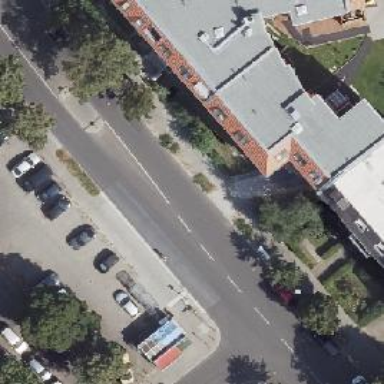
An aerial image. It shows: Building consisting of apartments with double saltbox roof shape.